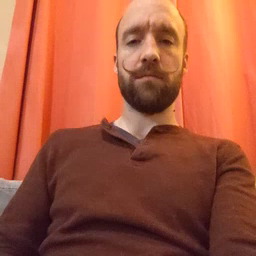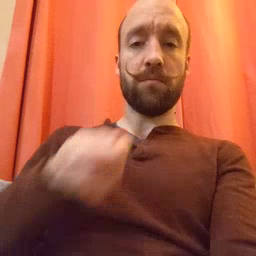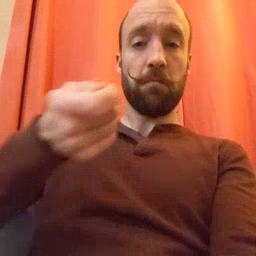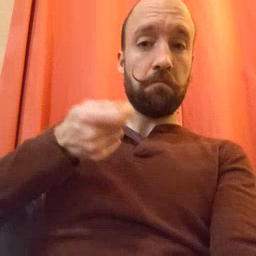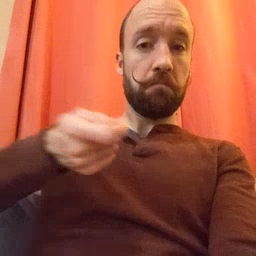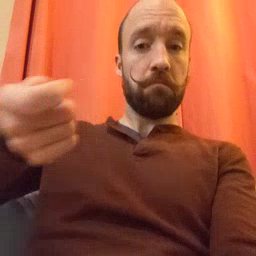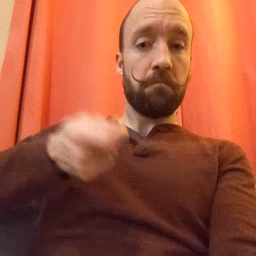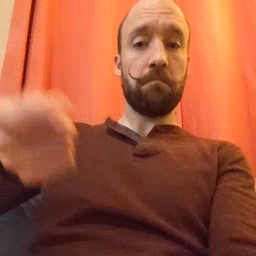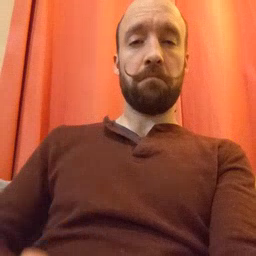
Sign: vacuum